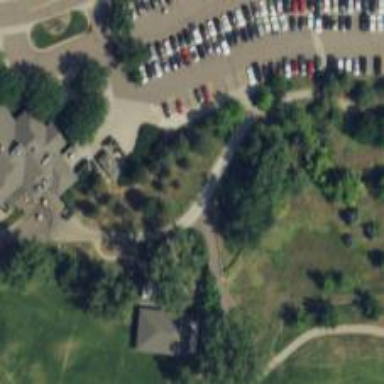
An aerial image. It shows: Golf cartpath that is also road path.